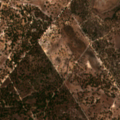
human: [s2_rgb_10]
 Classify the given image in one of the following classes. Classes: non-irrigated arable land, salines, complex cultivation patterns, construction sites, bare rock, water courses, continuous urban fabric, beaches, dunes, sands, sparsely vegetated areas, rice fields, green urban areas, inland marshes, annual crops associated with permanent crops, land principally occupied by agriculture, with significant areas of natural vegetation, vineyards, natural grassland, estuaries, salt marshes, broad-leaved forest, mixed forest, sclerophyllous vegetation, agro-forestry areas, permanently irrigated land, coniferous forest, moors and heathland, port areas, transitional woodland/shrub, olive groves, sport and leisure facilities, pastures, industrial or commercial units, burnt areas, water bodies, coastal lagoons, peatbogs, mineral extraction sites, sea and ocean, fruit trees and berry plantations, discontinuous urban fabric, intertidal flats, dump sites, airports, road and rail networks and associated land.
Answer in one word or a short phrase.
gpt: agro-forestry areas, broad-leaved forest, coniferous forest, mixed forest